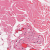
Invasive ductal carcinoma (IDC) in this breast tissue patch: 0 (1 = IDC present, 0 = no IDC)